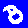
Digit: 8